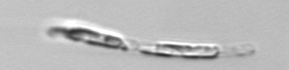
Label: Guinardia_striata